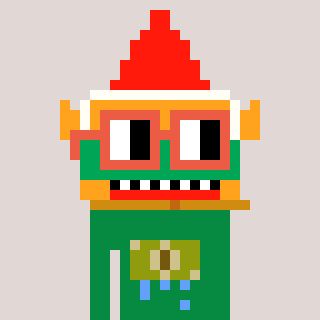
a pixel art character with square orange glasses, a gnome-shaped head and a green-colored body on a warm background